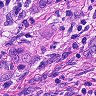
Metastatic tissue present: yes